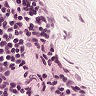
Metastatic tissue present: no